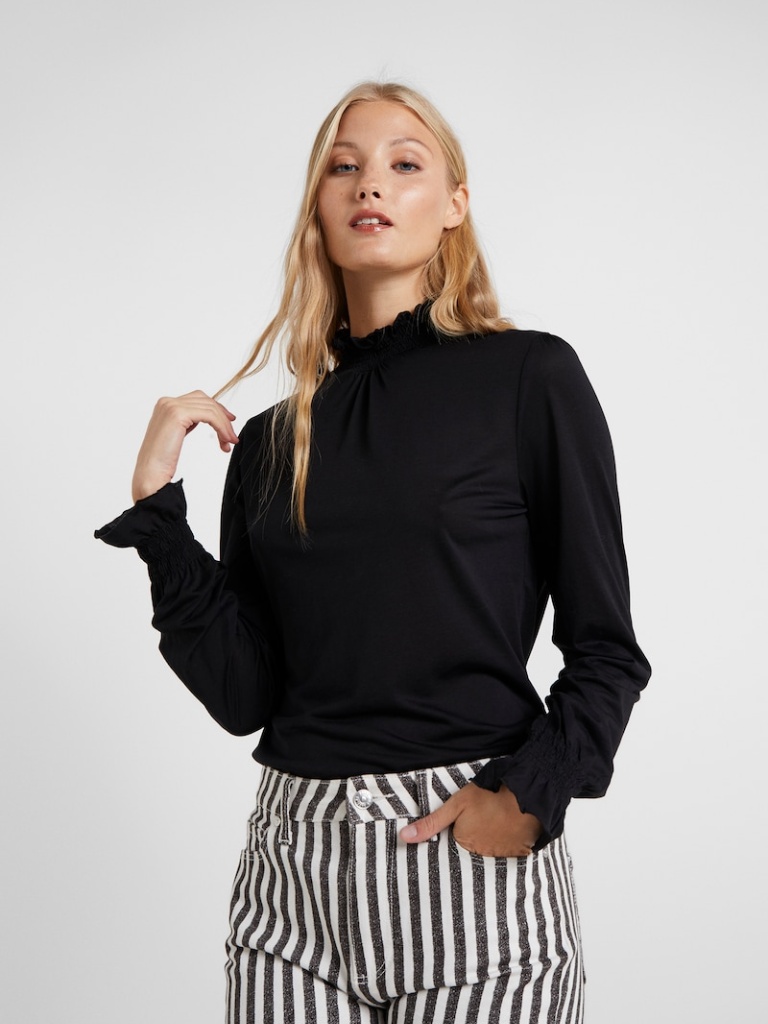
knit fitted a long-sleeved with the sleeves down hip length Fully Tucked in turtleneck blouse